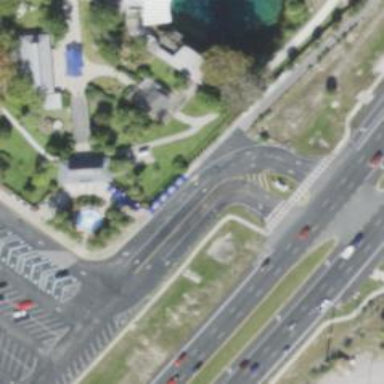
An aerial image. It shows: Footway.